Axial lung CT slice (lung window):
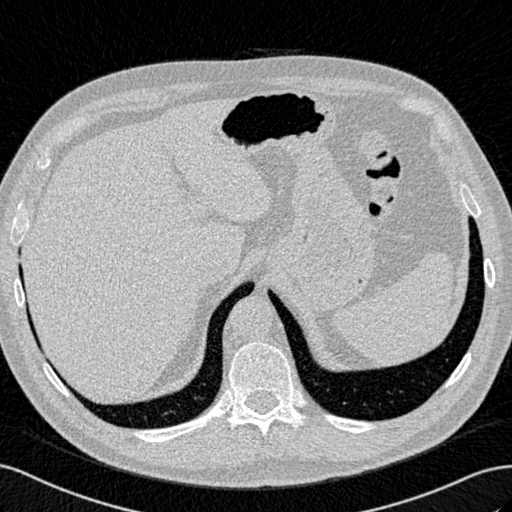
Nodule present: no